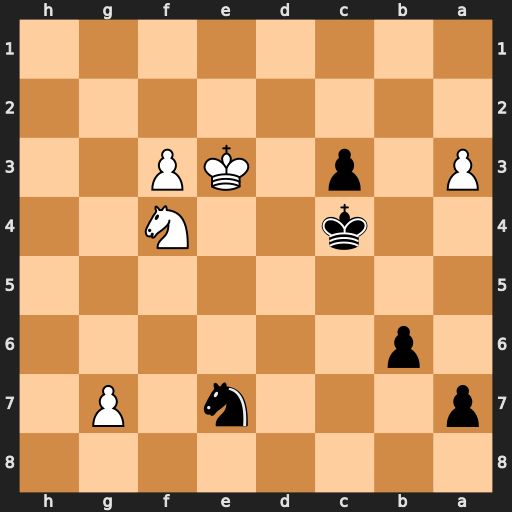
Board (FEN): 8/p3n1P1/1p6/8/2k2N2/P1p1KP2/8/8
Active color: b
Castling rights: -
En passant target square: -
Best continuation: Nf5+ Ke2 Nxg7